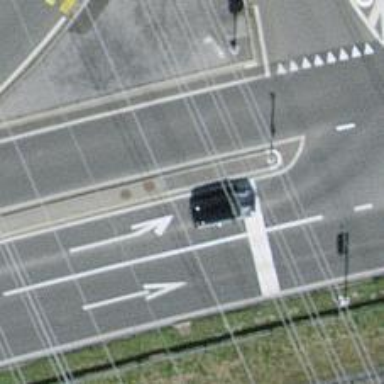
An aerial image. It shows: Road with traffic signals.